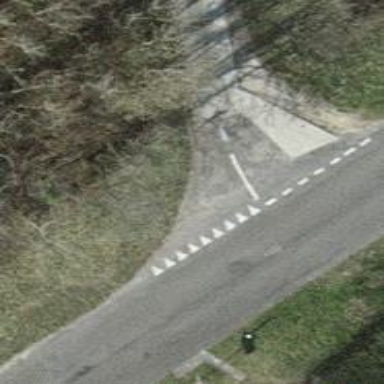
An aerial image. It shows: Road with "give way" sign.